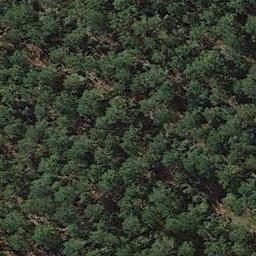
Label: forest